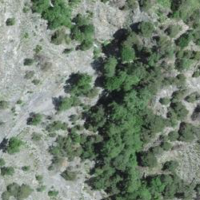
EUNIS habitat code: 44
Species observed at this site:
Ptyonoprogne rupestris